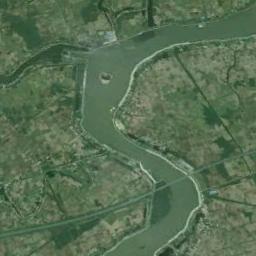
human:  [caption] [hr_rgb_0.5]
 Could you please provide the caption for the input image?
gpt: A light green river curved into an S-shape, With small islands on the river and green and tan mixed fields on both sides of the shore .

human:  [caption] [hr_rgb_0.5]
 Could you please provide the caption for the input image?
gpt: The yellow river with a winding bank goes through the wasteland .

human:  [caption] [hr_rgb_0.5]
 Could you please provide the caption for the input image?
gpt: There are many trees on either side of the river .

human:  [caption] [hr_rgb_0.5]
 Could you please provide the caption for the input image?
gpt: The river goes through bare and green farmland .

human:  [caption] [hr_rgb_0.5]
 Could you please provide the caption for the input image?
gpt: There are many farmlands near the green river .